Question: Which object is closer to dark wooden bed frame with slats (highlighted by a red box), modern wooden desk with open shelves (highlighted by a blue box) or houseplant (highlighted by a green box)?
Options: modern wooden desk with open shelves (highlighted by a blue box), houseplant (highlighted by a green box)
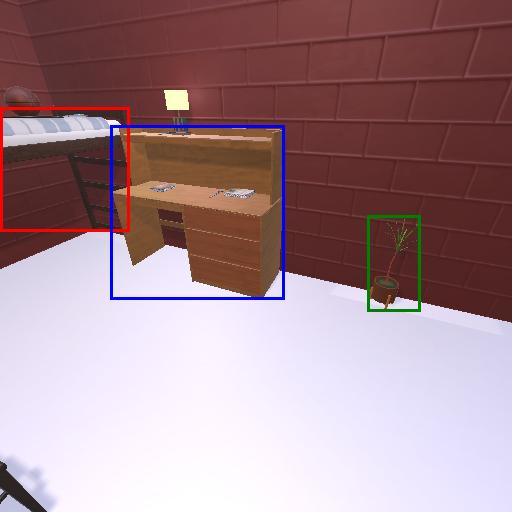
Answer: modern wooden desk with open shelves (highlighted by a blue box)